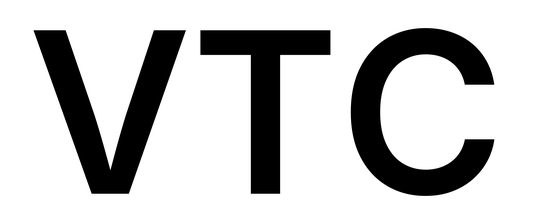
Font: Inter_SemiBold